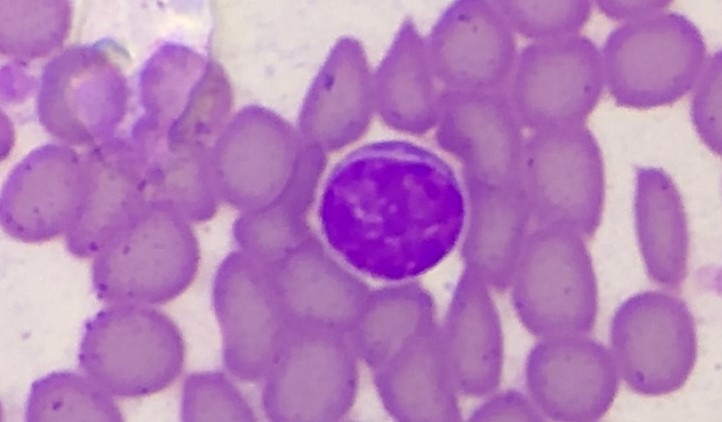
White blood cell type: Lymphocyte